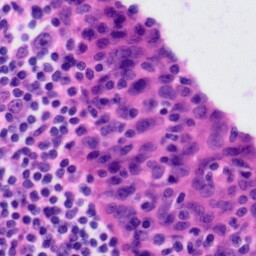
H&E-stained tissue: Tonsil